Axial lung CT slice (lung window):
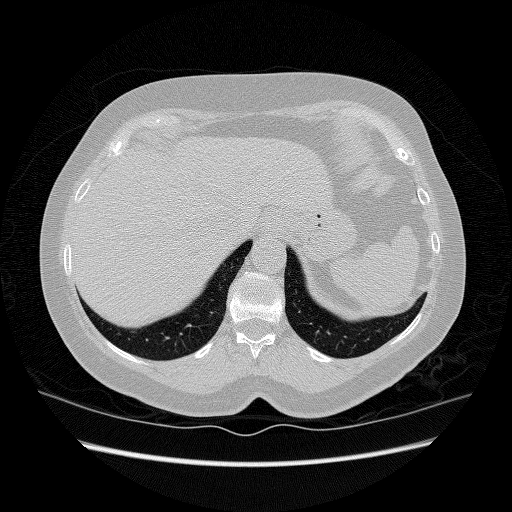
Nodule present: no